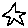
Label: star